Question: I'm running code available here under feature-1-login branch:
<URL>
After running the docker-compose up and accessing the BACKEND part of the application, I'm getting the following stack trace:
'''
yiiase\ErrorException: Exception (Invalid Configuration) 'yiiase\InvalidConfigException' with message 'The directory does not exist: '
in /app/vendor/yiisoft/yii2/web/AssetManager.php:236
Stack trace:
#0 /app/vendor/yiisoft/yii2/web/AssetManager.php(546): yii\web\AssetManager->checkBasePathPermission()
#1 /app/vendor/yiisoft/yii2/web/AssetManager.php(478): yii\web\AssetManager->publishDirectory('/app/vendor/yii...', Array)
#2 /app/vendor/yiisoft/yii2/web/AssetBundle.php(181): yii\web\AssetManager->publish('/app/vendor/yii...', Array)
#3 /app/vendor/yiisoft/yii2/web/AssetManager.php(292): yii\web\AssetBundle->publish(Object(yii\web\AssetManager))
#4 /app/vendor/yiisoft/yii2/web/AssetManager.php(263): yii\web\AssetManager->loadBundle('yii\validators\...', Array, true)
#5 /app/vendor/yiisoft/yii2/web/View.php(287): yii\web\AssetManager->getBundle('yii\validators\...')
#6 /app/vendor/yiisoft/yii2/web/AssetBundle.php(125): yii\web\View->registerAssetBundle('yii\validators\...')
#7 /app/vendor/yiisoft/yii2/validators/RequiredValidator.php(93): yii\web\AssetBundle::register(Object(yii\web\View))
#8 /app/vendor/yiisoft/yii2/widgets/ActiveField.php(833): yiialidators\RequiredValidator->clientValidateAttribute(Object(common\models\LoginForm), 'username', Object(yii\web\View))
#9 /app/vendor/yiisoft/yii2/widgets/ActiveField.php(233): yii\widgets\ActiveField->getClientOptions()
#10 /app/vendor/yiisoft/yii2/widgets/ActiveField.php(223): yii\widgets\ActiveField->begin()
#11 /app/vendor/yiisoft/yii2-bootstrap4/src/ActiveField.php(244): yii\widgets\ActiveField->render('<label for="log...')
#12 /app/vendor/yiisoft/yii2/widgets/ActiveField.php(176): yiiootstrap4\ActiveField->render()
#13 /app/backend/views/site/login.php(27): yii\widgets\ActiveField->__toString()
#14 /app/vendor/yiisoft/yii2/base/View.php(348): require('/app/backend/vi...')
#15 /app/vendor/yiisoft/yii2/base/View.php(257): yiiase\View->renderPhpFile('/app/backend/vi...', Array)
#16 /app/vendor/yiisoft/yii2/base/View.php(156): yiiase\View->renderFile('/app/backend/vi...', Array, Object(backend\controllers\SiteController))
#17 /app/vendor/yiisoft/yii2/base/Controller.php(410): yiiase\View->render('login', Array, Object(backend\controllers\SiteController))
#18 /app/backend/controllers/SiteController.php(87): yiiase\Controller->render('login', Array)
#19 [internal function]: backend\controllers\SiteController->actionLogin()
#20 /app/vendor/yiisoft/yii2/base/InlineAction.php(57): call_user_func_array(Array, Array)
#21 /app/vendor/yiisoft/yii2/base/Controller.php(181): yiiase\InlineAction->runWithParams(Array)
#22 /app/vendor/yiisoft/yii2/base/Module.php(534): yiiase\Controller->runAction('login', Array)
#23 /app/vendor/yiisoft/yii2/web/Application.php(104): yiiase\Module->runAction('site/login', Array)
#24 /app/vendor/yiisoft/yii2/base/Application.php(392): yii\web\Application->handleRequest(Object(yii\web\Request))
#25 /app/backend/web/index.php(17): yiiase\Application->run()
#26 {main} in /app/vendor/yiisoft/yii2/base/ErrorHandler.php:343
Stack trace:
#0 [internal function]: yiiase\ErrorHandler->handleError(256, 'Exception (Inva...', '/app/vendor/yii...', 343, Array)
#1 /app/vendor/yiisoft/yii2/base/ErrorHandler.php(343): trigger_error('Exception (Inva...', 256)
#2 /app/vendor/yiisoft/yii2/widgets/ActiveField.php(178): yiiase\ErrorHandler::convertExceptionToError(Object(yiiase\InvalidConfigException))
#3 /app/backend/views/site/login.php(27): yii\widgets\ActiveField->__toString()
#4 /app/vendor/yiisoft/yii2/base/View.php(348): require('/app/backend/vi...')
#5 /app/vendor/yiisoft/yii2/base/View.php(257): yiiase\View->renderPhpFile('/app/backend/vi...', Array)
#6 /app/vendor/yiisoft/yii2/base/View.php(156): yiiase\View->renderFile('/app/backend/vi...', Array, Object(backend\controllers\SiteController))
#7 /app/vendor/yiisoft/yii2/base/Controller.php(410): yiiase\View->render('login', Array, Object(backend\controllers\SiteController))
#8 /app/backend/controllers/SiteController.php(87): yiiase\Controller->render('login', Array)
#9 [internal function]: backend\controllers\SiteController->actionLogin()
#10 /app/vendor/yiisoft/yii2/base/InlineAction.php(57): call_user_func_array(Array, Array)
#11 /app/vendor/yiisoft/yii2/base/Controller.php(181): yiiase\InlineAction->runWithParams(Array)
#12 /app/vendor/yiisoft/yii2/base/Module.php(534): yiiase\Controller->runAction('login', Array)
#13 /app/vendor/yiisoft/yii2/web/Application.php(104): yiiase\Module->runAction('site/login', Array)
#14 /app/vendor/yiisoft/yii2/base/Application.php(392): yii\web\Application->handleRequest(Object(yii\web\Request))
#15 /app/backend/web/index.php(17): yiiase\Application->run()
#16 {main}
'''
I have intentionally committed my config files and attached a screenshot.

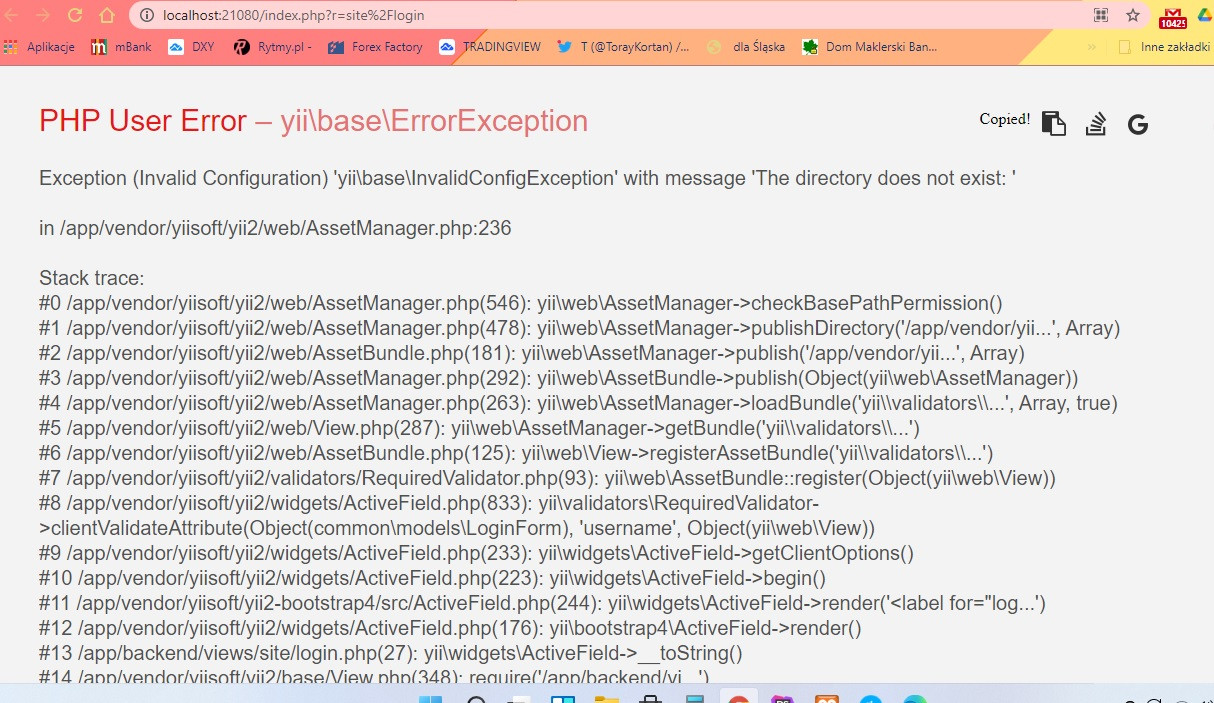
Answer: That error happens because you are missing the 'backend/web/assets' folder and the server does not have the permissions to create it.
Check the owner and permissions of 'backend/web' if the server can't write it, it won't be able to create the 'assets' folder.
You could update 'backend/web' and make it server-writable.
You can also create 'backend/web/assets' manually, then update the permissions and give the server group rw permissions, or <URL> on the project root, if you are sure that nothing you have modified will be overwritten.